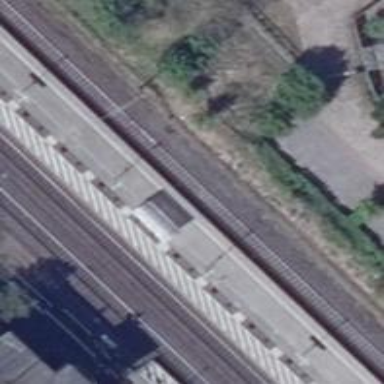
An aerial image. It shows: Public transport shelter.